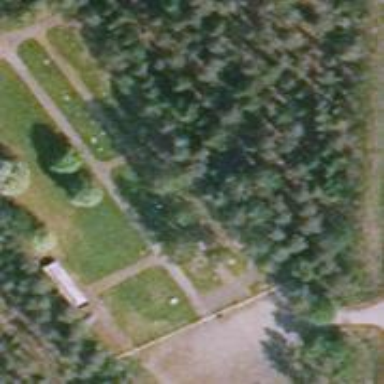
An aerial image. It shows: Cemetery.